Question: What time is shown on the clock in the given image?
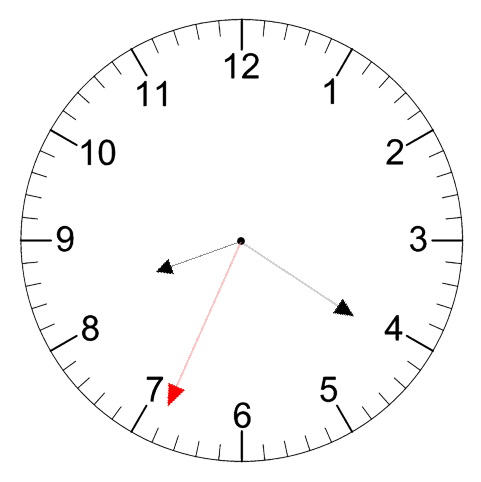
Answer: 08:20:34